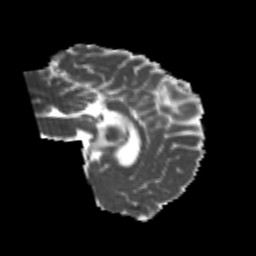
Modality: MD
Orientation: sagittal
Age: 20
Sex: female
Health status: healthy
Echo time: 0.074 s